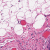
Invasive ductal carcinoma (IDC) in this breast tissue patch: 0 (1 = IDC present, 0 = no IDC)